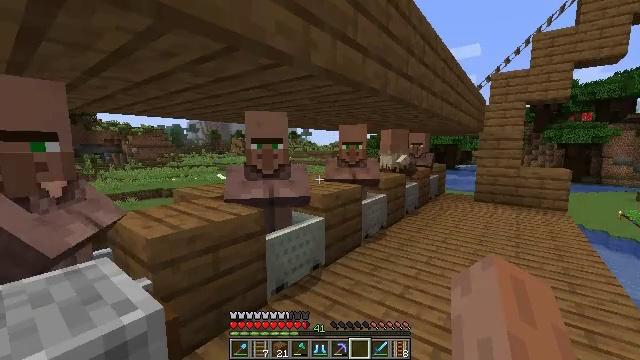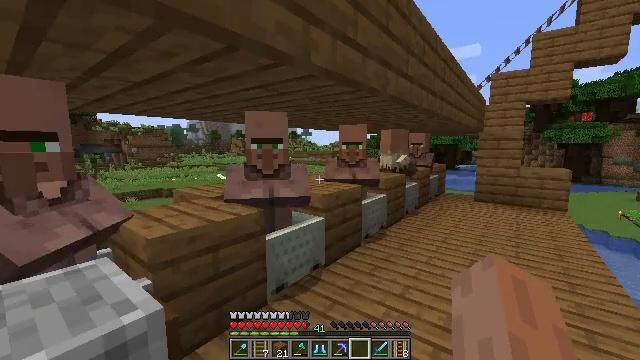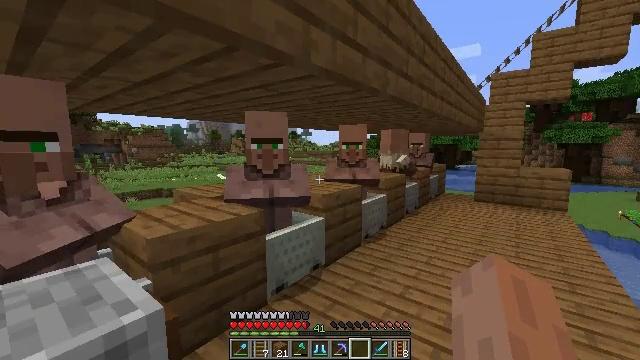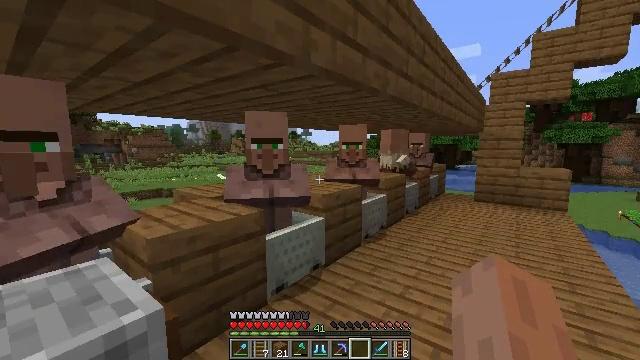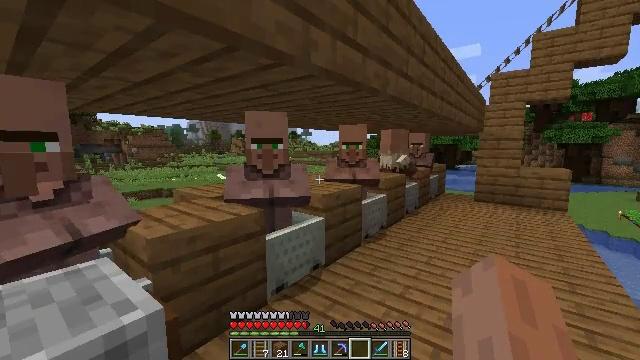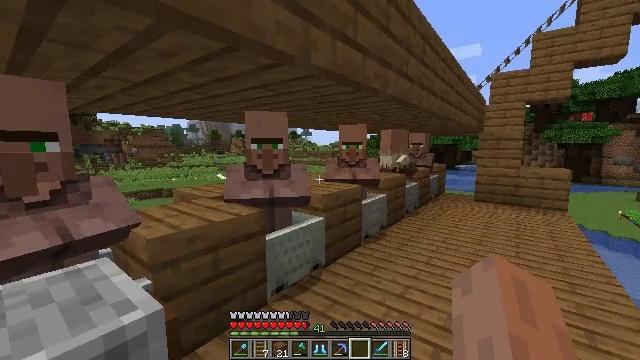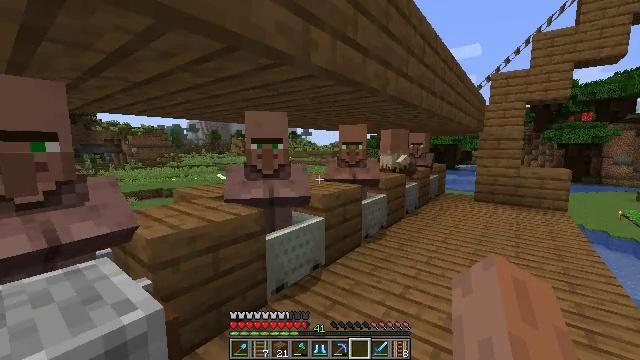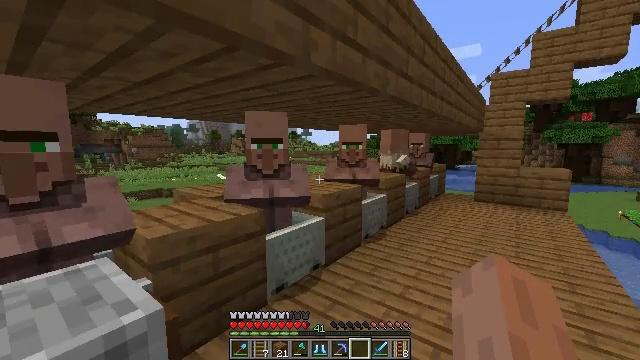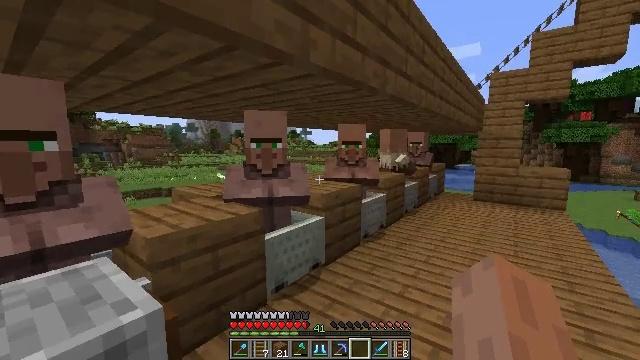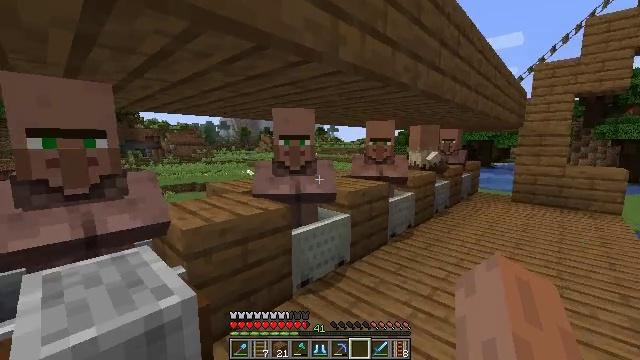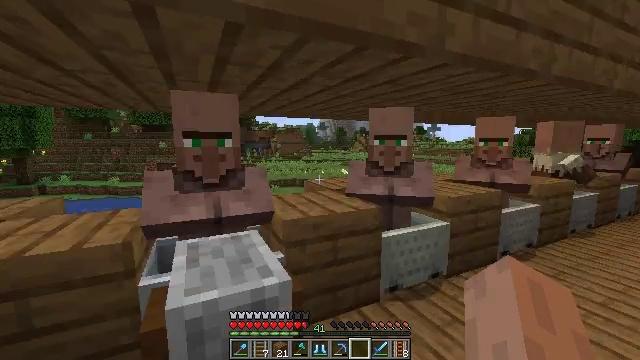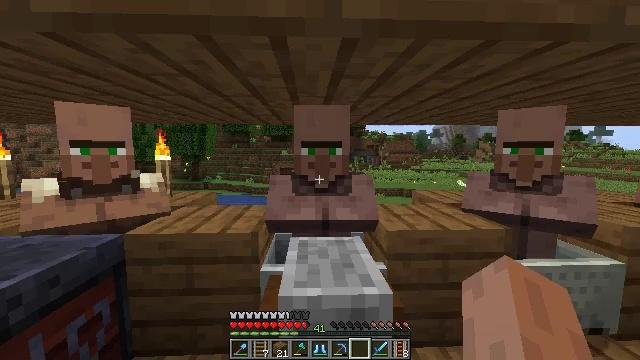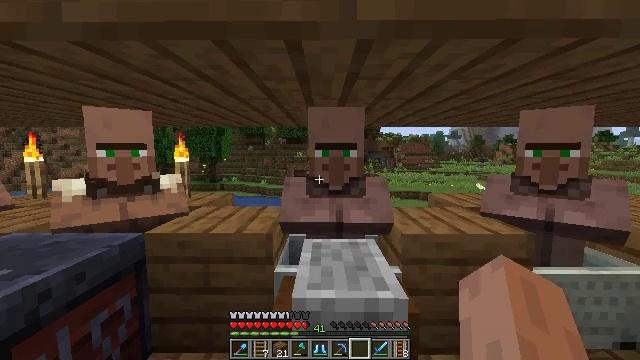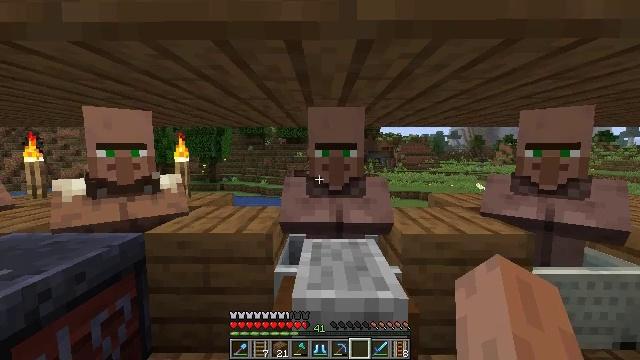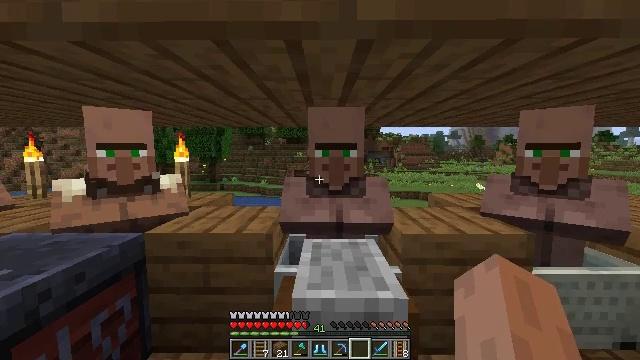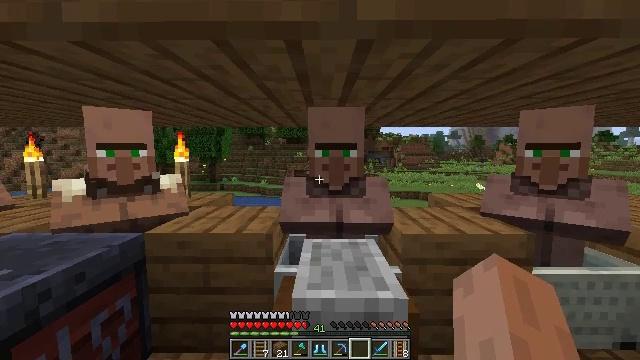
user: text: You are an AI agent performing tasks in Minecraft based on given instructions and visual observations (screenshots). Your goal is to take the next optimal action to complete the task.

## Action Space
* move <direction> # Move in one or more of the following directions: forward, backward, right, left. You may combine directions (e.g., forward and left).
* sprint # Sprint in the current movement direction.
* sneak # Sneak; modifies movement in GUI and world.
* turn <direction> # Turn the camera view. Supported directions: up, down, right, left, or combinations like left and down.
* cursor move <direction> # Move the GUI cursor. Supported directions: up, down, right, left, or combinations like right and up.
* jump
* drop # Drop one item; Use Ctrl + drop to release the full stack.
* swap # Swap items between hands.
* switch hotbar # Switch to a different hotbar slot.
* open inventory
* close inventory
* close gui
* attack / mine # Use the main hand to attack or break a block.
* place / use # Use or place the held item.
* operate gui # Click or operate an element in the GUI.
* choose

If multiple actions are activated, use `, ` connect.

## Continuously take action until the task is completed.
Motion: motion action
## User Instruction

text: Remove the grindstone from its place.
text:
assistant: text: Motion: no_op
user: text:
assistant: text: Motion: no_op
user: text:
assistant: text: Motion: no_op
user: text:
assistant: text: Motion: no_op
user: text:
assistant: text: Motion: no_op
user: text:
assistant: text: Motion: no_op
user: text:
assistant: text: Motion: no_op
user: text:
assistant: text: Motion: no_op
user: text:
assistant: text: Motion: turn left
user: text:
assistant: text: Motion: turn left
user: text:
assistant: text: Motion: turn left and up
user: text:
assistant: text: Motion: turn left
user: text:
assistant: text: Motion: no_op
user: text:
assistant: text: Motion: no_op
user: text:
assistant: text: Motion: no_op
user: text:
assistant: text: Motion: no_op
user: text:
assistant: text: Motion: no_op
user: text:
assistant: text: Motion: no_op
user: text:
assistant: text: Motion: no_op
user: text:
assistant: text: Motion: no_op
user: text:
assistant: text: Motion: no_op
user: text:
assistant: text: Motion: no_op
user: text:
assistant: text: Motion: turn left
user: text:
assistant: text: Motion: turn left
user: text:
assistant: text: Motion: turn left
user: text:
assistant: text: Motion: turn left
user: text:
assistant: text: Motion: no_op
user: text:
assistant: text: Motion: no_op
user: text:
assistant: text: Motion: no_op
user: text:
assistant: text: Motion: no_op